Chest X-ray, PA view. Patient: 32 years old, sex M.
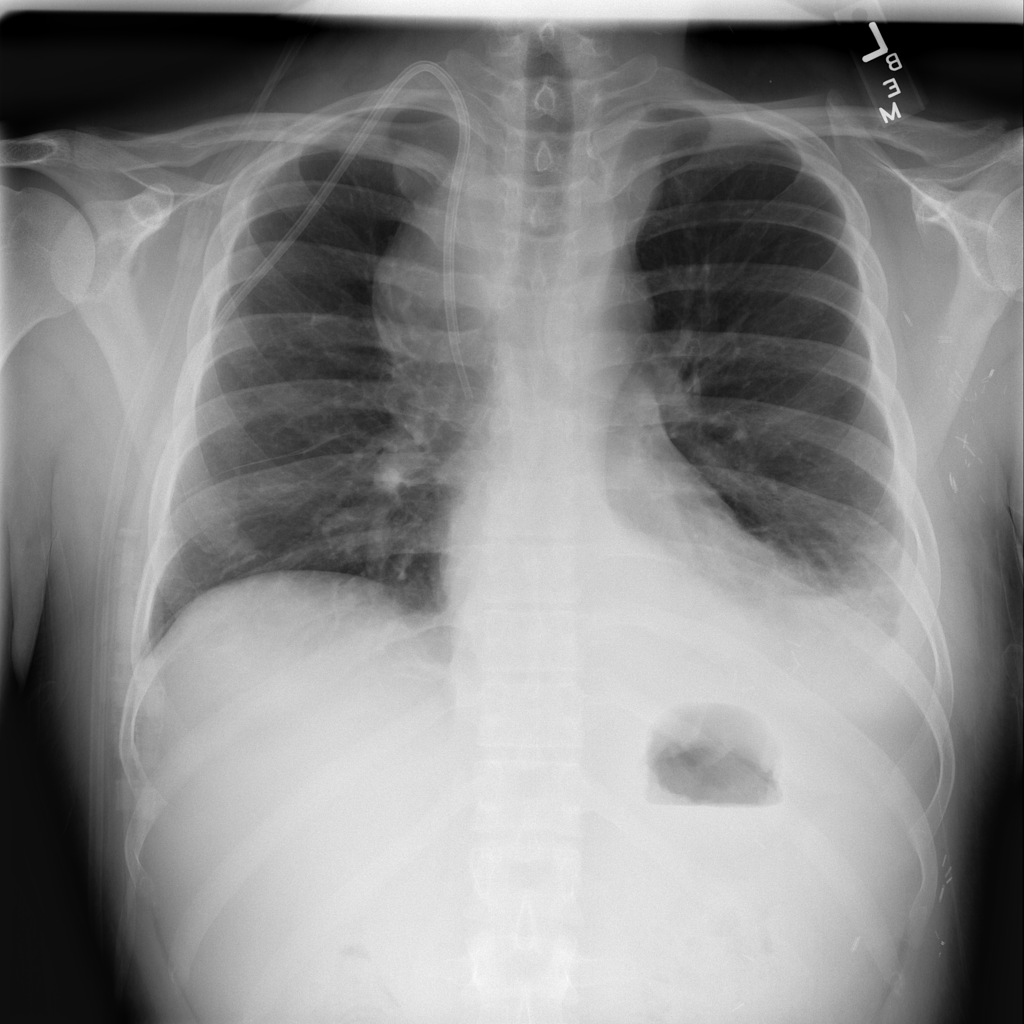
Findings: Effusion, Infiltration